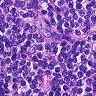
Metastatic tissue present: no